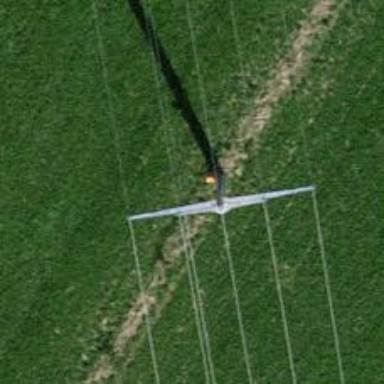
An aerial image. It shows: Pole with roofed pipeline marker.